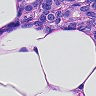
Metastatic tissue present: yes